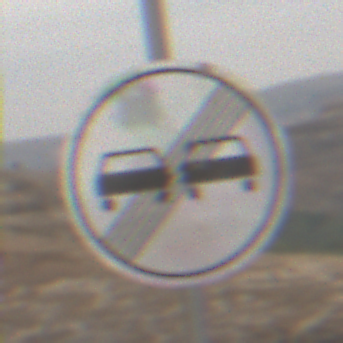
Verkehrszeichen: EndeUeberholverbot
Umgebung: Outdoor, Nature
Tageszeit: MorningAfternoon
Wetter: Overcast
Licht: Natural
Jahreszeit: NotSpecified
Kontrast: LowContrast